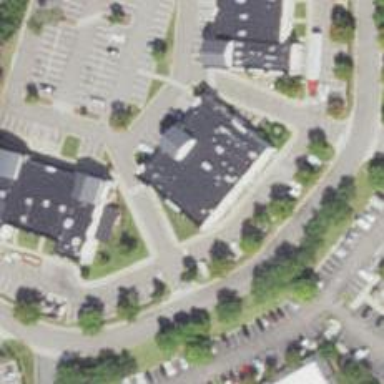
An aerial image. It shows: Fitness center located in leisure land.